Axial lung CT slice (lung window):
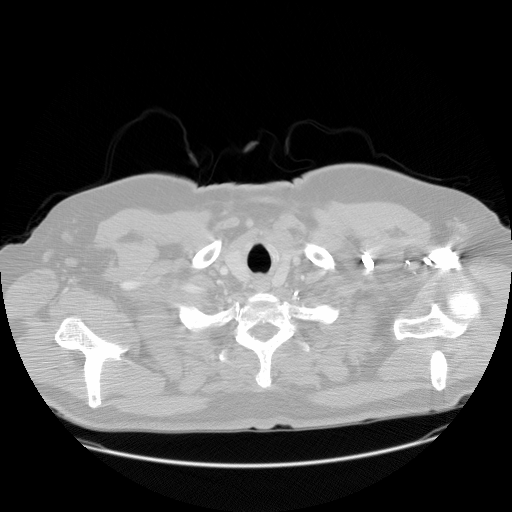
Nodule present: no